【题型】填空题　【知识点】平面几何　【难度】medium
如图，已知 $AB \perp BC$ 于点 $B$，$CD \perp BC$ 于点 $C$，$AB=4$，$CD=6$，$BC=14$，$P$ 为直线 $BC$ 上一点，若以 $A$、$B$、$P$ 为顶点的三角形与以 $P$、$C$、$D$ 为顶点的三角形相似，则这样的 $P$ 点有\underline{\hspace{2cm}}个．

\vspace{1em}

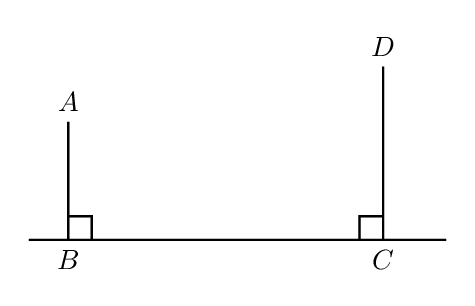
【解答】

\noindent \textbf{【答案】} $\boldsymbol{6}$

\vspace{0.2cm}
\noindent \textbf{【分析】} 本题考查了相似三角形的判定，熟练掌握相似三角形的判定与性质是解答本题的关键．分3种情况求解即可：①当点$P$在线段$BC$上运动时，②当点$P$在$B$的左侧运动时，③当点$P$在点$C$的右侧运动时．

\vspace{0.2cm}
\noindent \textbf{【详解】} 解：$\because AB \perp BC$，$CD \perp BC$，
$\therefore \angle C = \angle B = 90^\circ$，设$BP = x$，

①当点$P$在线段$BC$上运动时，

当$PB:DC = AB:PC$时，$\triangle PAB \sim \triangle DPC$，
$\therefore \dfrac{x}{6} = \dfrac{4}{14-x}$，
$\therefore x_1 = 2$，$x_2 = 12$；

当$PB:PC = AB:DC$时，$\triangle PAB \sim \triangle PDC$，
$\therefore \dfrac{x}{14-x} = \dfrac{4}{6}$，
解得：$x = 5.6$；

②当点$P$在$B$的左侧运动时，

当$PB:DC = AB:PC$时，$\triangle PAB \sim \triangle DPC$，
$\therefore \dfrac{x}{6} = \dfrac{4}{14+x}$，
$\therefore x_1 = -7 + 7\sqrt{2}$，$x_2 = -7 - 7\sqrt{2}$（舍去）；

当$PB:PC = AB:DC$时，$\triangle PAB \sim \triangle PDC$，
$\therefore \dfrac{x}{14+x} = \dfrac{4}{6}$，
解得：$x = 28$；

③当点$P$在点$C$的右侧运动时，

当$PB:DC = AB:PC$时，$\triangle PAB \sim \triangle DPC$，
$\therefore \dfrac{x}{6} = \dfrac{4}{x-14}$，
$\therefore x_1 = 7 + 7\sqrt{2}$，$x_2 = 7 - 7\sqrt{2}$（舍去）；

当$PB:PC = AB:DC$时，$\triangle PAB \sim \triangle PDC$，
$\therefore \dfrac{x}{x-14} = \dfrac{4}{6}$，
解得：$x = -28$（舍去）；

综上可知，符合题意的$x$的值有$6$个，即这样的$P$点有$6$个．
故答案为：$\boldsymbol{6}$．

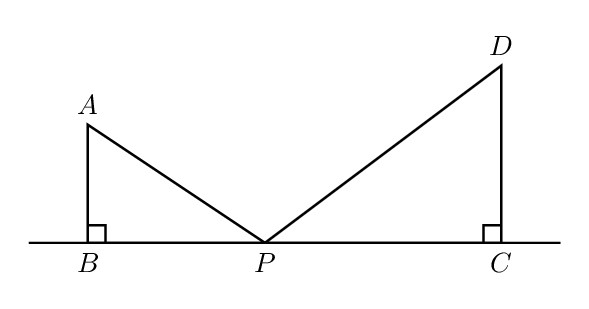
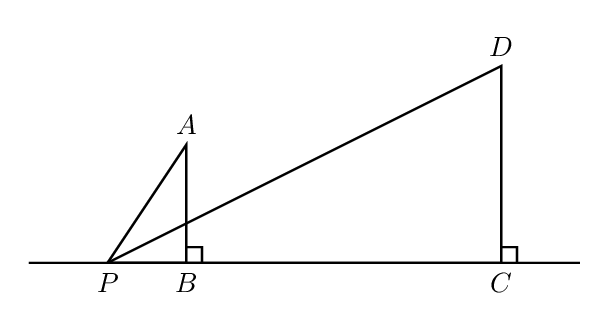
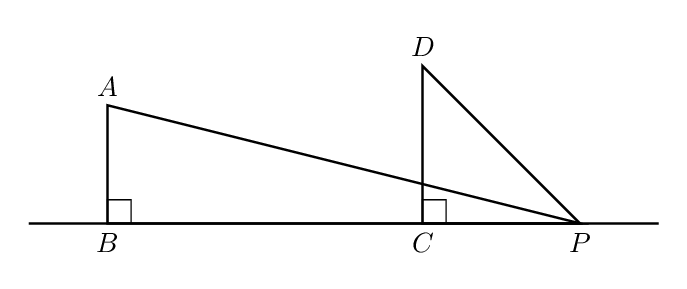